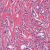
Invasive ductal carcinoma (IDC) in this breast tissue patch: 1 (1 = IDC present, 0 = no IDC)